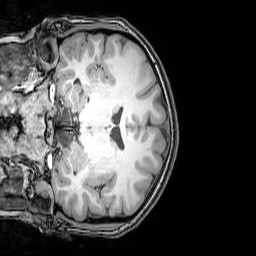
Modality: T1w
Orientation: coronal
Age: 23
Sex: female
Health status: healthy
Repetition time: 0.081 s
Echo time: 0.037 s